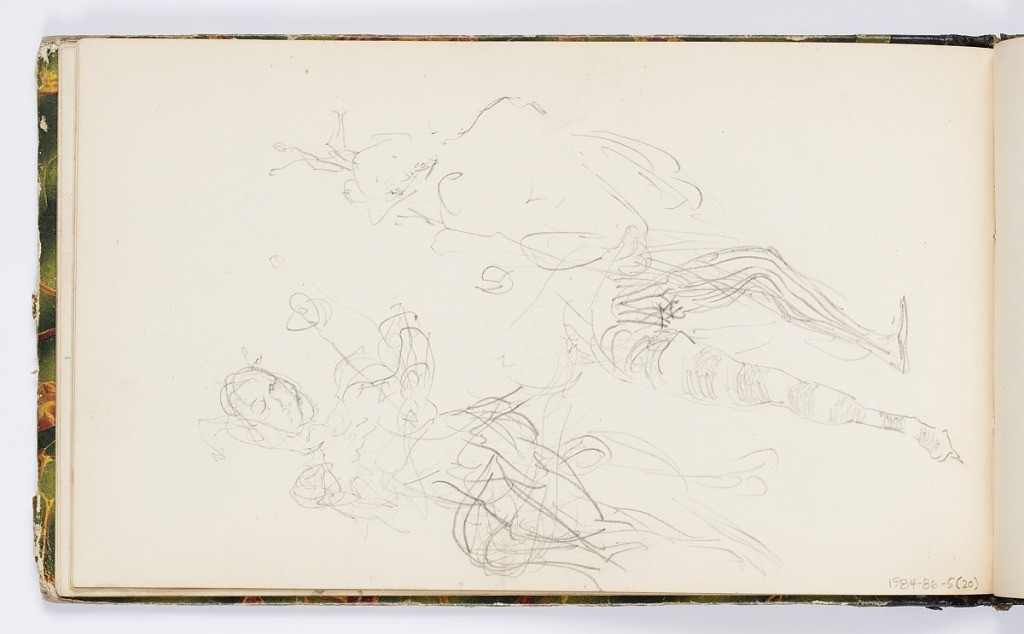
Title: Sketchbook Page
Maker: Kenyon Cox, American, 1856–1919
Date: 1875
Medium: Graphite on paper
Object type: Sketchbook folio
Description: Sketches of two figures, possibly jesters.